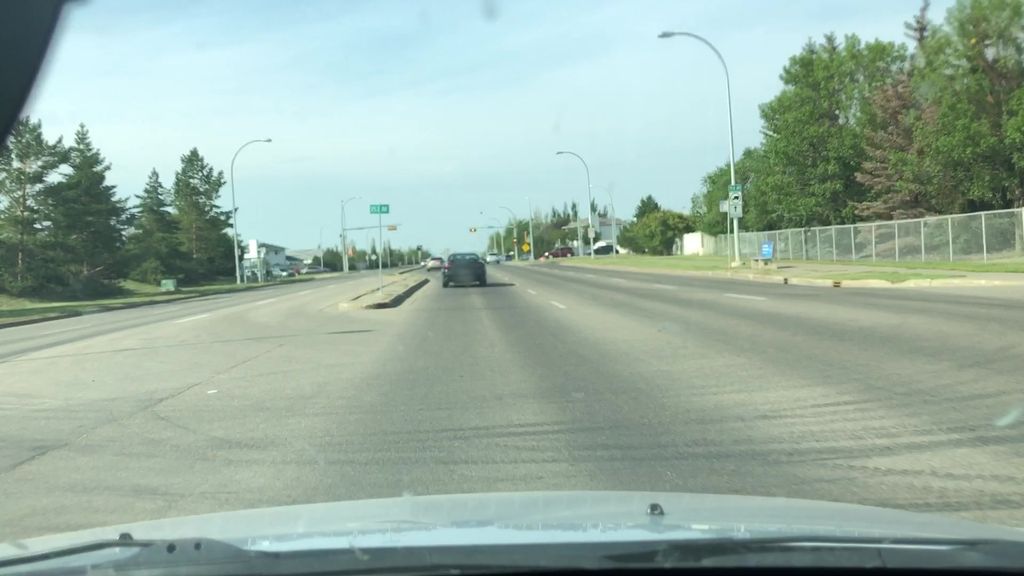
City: edmonton